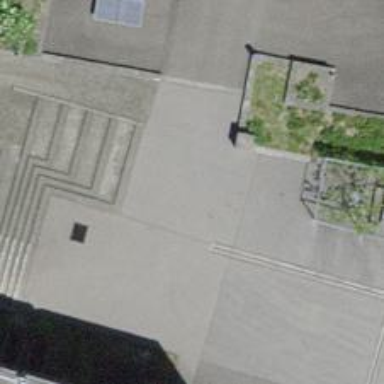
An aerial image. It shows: Path.